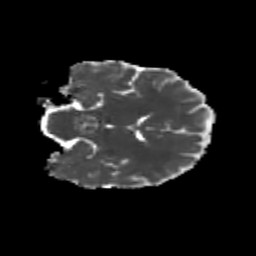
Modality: MD
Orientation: coronal
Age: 26
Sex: female
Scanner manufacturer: siemens
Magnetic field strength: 3 T
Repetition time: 3.5 s
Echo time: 0.104 s